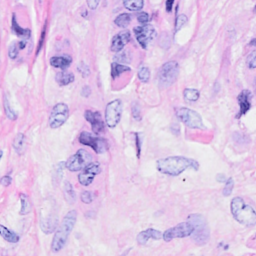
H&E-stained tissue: Breast